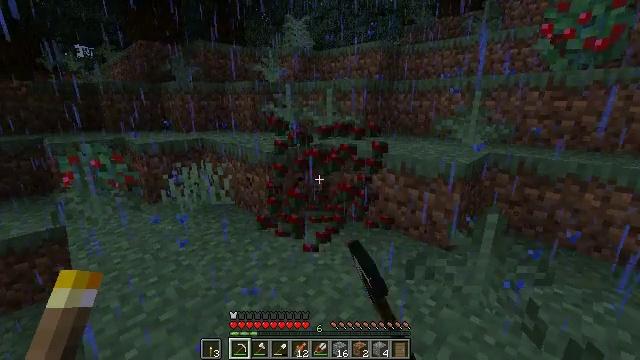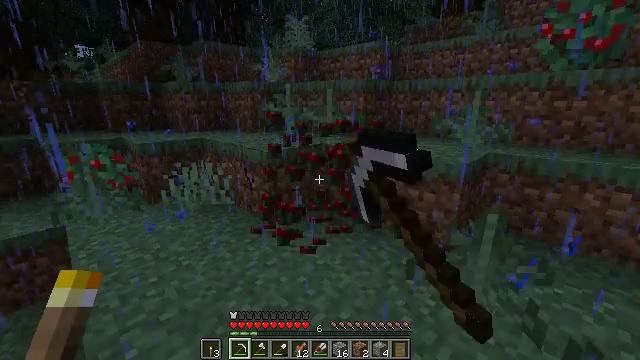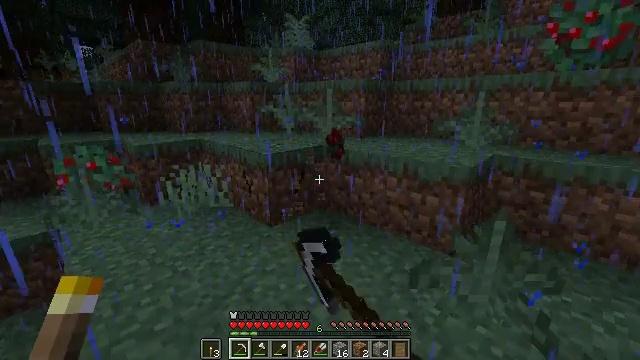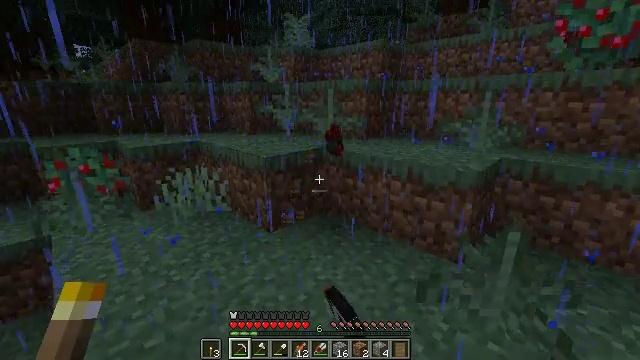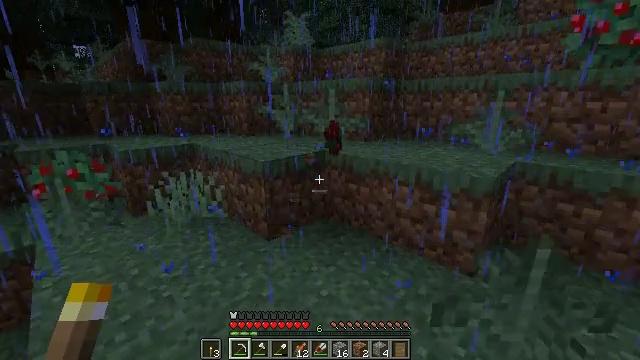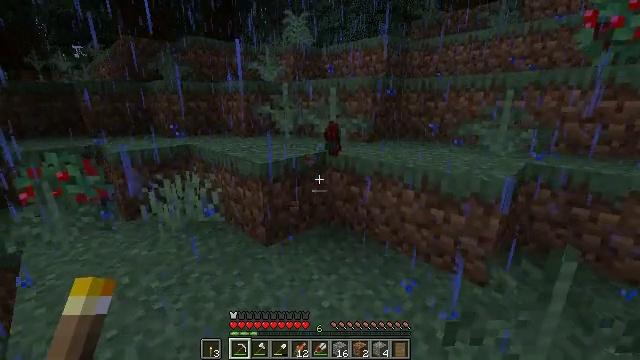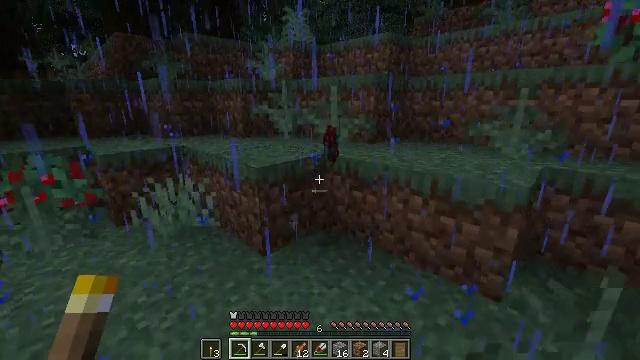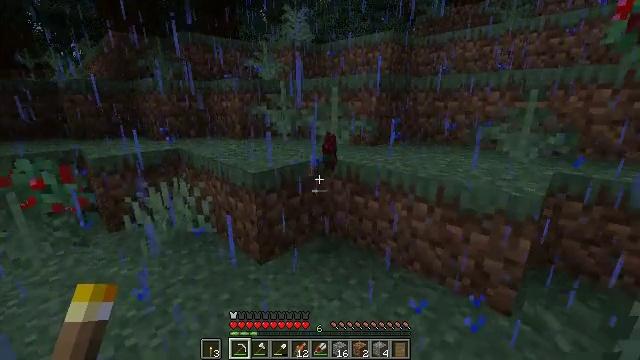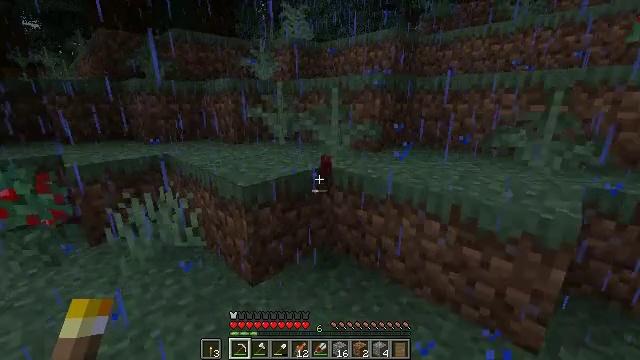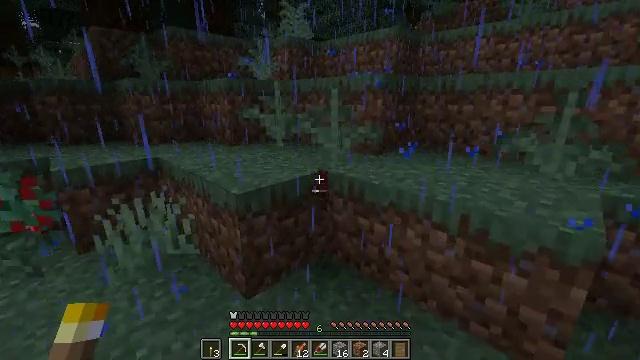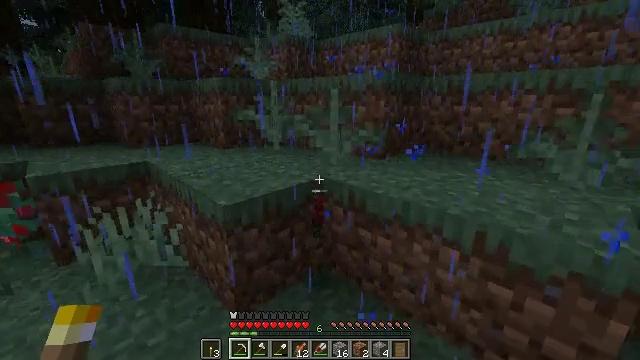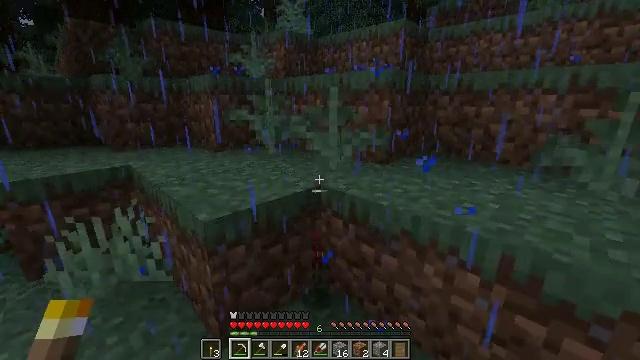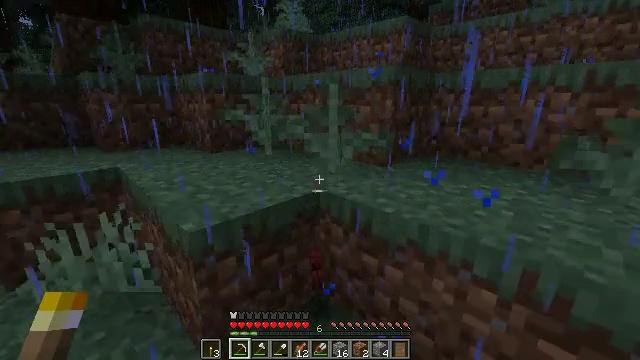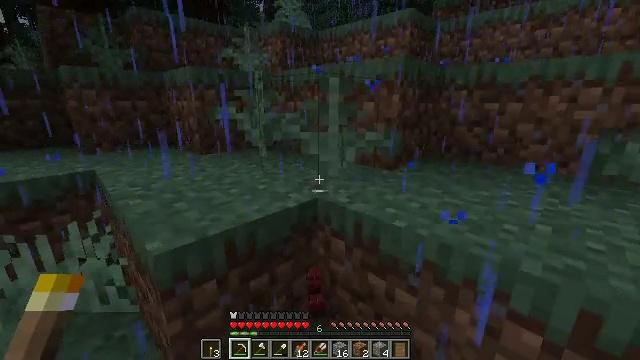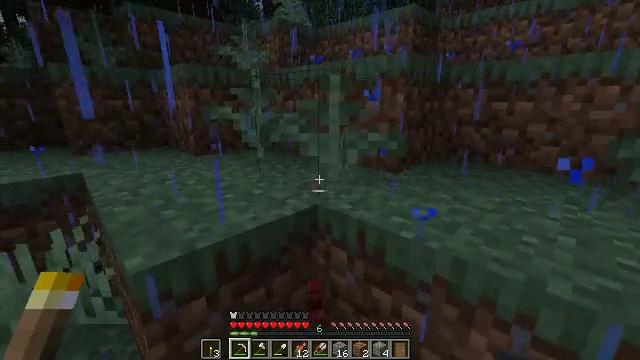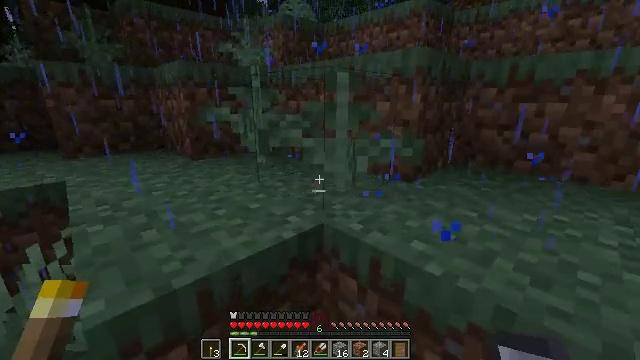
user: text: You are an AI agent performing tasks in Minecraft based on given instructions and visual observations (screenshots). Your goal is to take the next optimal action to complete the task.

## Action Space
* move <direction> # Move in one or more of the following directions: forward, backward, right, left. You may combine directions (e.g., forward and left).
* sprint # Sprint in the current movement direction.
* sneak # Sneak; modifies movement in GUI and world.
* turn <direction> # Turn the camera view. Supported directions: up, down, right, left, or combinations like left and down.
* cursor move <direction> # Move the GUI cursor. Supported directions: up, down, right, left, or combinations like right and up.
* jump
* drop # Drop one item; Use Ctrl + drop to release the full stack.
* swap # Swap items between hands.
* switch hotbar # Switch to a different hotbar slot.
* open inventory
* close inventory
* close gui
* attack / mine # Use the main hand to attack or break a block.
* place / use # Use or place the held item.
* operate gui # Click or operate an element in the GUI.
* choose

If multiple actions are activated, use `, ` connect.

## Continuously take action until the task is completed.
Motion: motion action
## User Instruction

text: Collect fern using your hands.
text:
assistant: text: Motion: attack / mine
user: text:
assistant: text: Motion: move forward, attack / mine
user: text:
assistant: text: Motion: move forward
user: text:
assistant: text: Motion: move forward
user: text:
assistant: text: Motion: move forward
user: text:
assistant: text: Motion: move forward
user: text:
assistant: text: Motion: move forward
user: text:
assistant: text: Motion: move forward
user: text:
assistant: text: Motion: move forward
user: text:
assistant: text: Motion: move forward
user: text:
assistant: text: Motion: move forward
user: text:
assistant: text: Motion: move forward
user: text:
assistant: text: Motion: move forward
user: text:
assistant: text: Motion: move forward
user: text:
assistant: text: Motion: turn left
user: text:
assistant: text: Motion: turn left and down
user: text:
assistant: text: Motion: turn left and down
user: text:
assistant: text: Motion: turn left and down
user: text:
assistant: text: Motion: move left, turn left and up
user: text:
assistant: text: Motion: move left, turn left and up
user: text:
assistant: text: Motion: move left, turn left
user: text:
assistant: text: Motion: move left
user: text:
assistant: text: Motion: move left
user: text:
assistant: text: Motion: move left
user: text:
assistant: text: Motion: move forward and move left, turn right
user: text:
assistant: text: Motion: move forward and move left, turn right
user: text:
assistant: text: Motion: move forward and move left, turn right
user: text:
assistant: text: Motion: move forward and move left, turn right and down
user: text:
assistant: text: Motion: turn right and down
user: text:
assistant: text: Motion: turn right and down